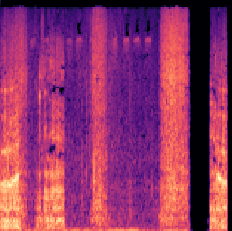
Sound class: Pig